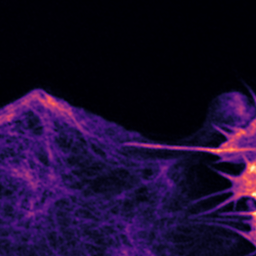
Label: Super-resolution F-actin image